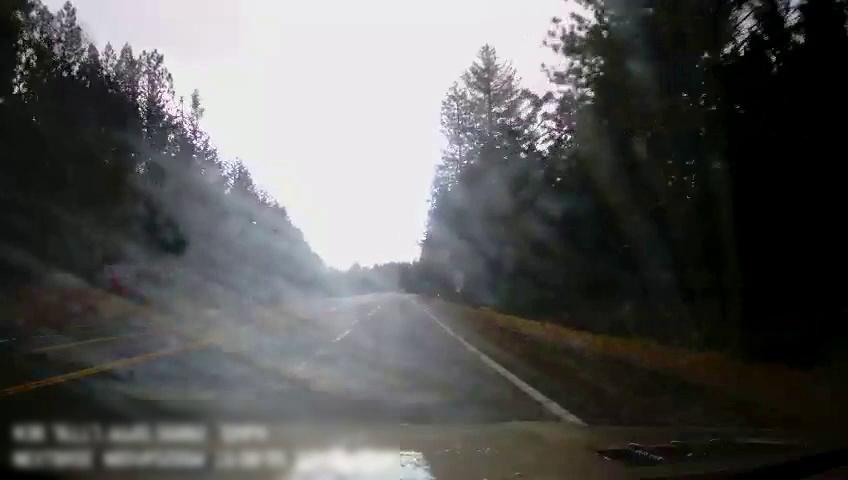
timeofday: Day
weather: Cloudy
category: Drivable Space
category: Lanes | Current Lane
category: Lanes | Current Lane
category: Lanes | Alternate Lane